二年级 · 度量几何学
小明 6: 30 起床, 吃完早饭后, 7: 40 从家出发去学校。小明可能在 ( ) 开始吃早饭。

B.
C.

3. _( ) 时整, 钟面上的时针与分针所夹的角是直角。
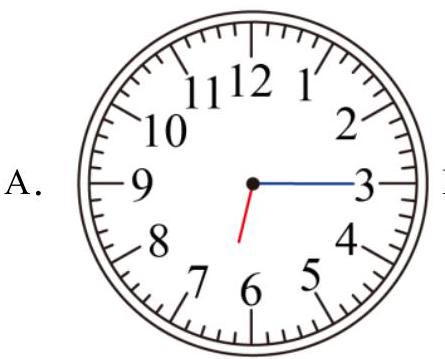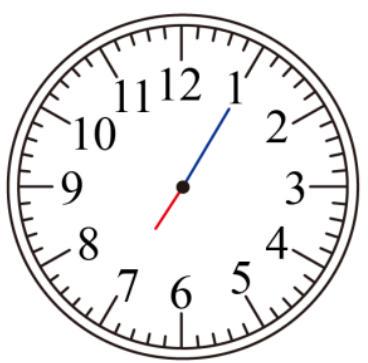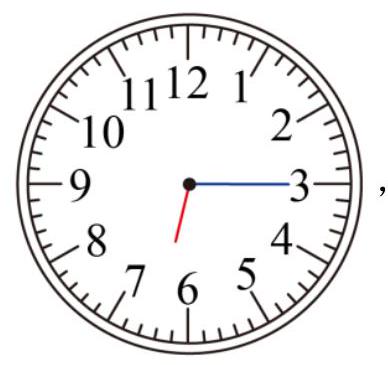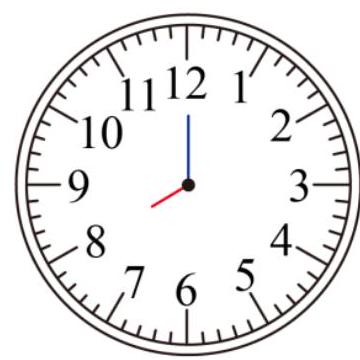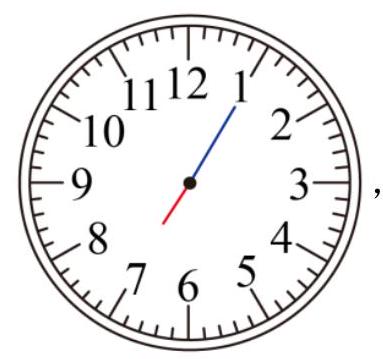
A. 3
B. 12
C. 6
答案: C
解析: $\mathrm{C}$

【分析】小明 6: 30 起床, 吃完早饭后, 7: 40 从家出发去学校, 说明小明吃早饭的时间是在 6: 30 以后, 在 7: 40 之前。

先准确读出钟表上的时间, 再选出答案。

【详解】A.

, 钟表上的时间表示 $6: 15$, 不符合要求;

B.

, 钟表上的时间表示 8: 00 , 不符合要求;

C.

故答案为: $\mathrm{C}$